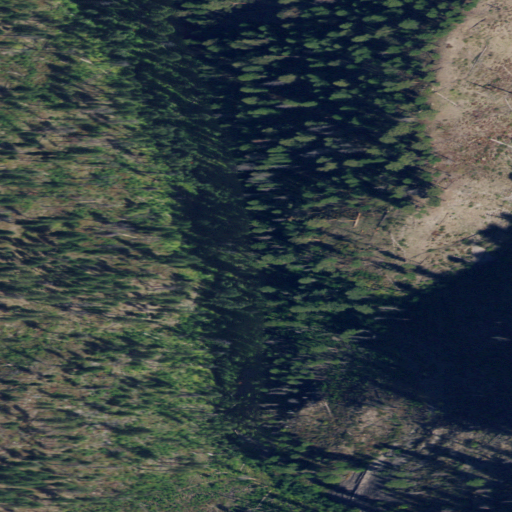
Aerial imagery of valley in Montana named Rodgers Gulch containing evergreen forest and shrub